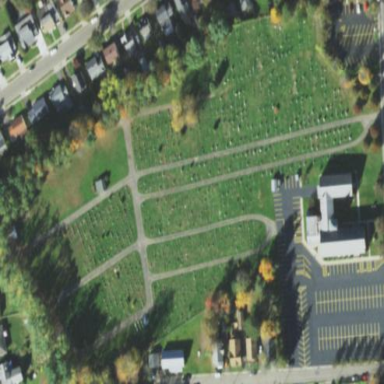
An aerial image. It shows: Cemetery.